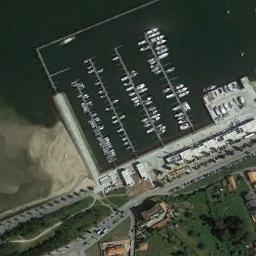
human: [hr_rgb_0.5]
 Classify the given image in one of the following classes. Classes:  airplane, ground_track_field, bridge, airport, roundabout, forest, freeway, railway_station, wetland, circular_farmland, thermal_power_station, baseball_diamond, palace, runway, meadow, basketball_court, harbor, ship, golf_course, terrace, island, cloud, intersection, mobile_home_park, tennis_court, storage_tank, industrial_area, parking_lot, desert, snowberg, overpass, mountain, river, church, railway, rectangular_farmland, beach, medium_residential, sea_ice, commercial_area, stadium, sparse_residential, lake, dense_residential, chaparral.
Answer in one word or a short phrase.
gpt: harbor